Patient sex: M
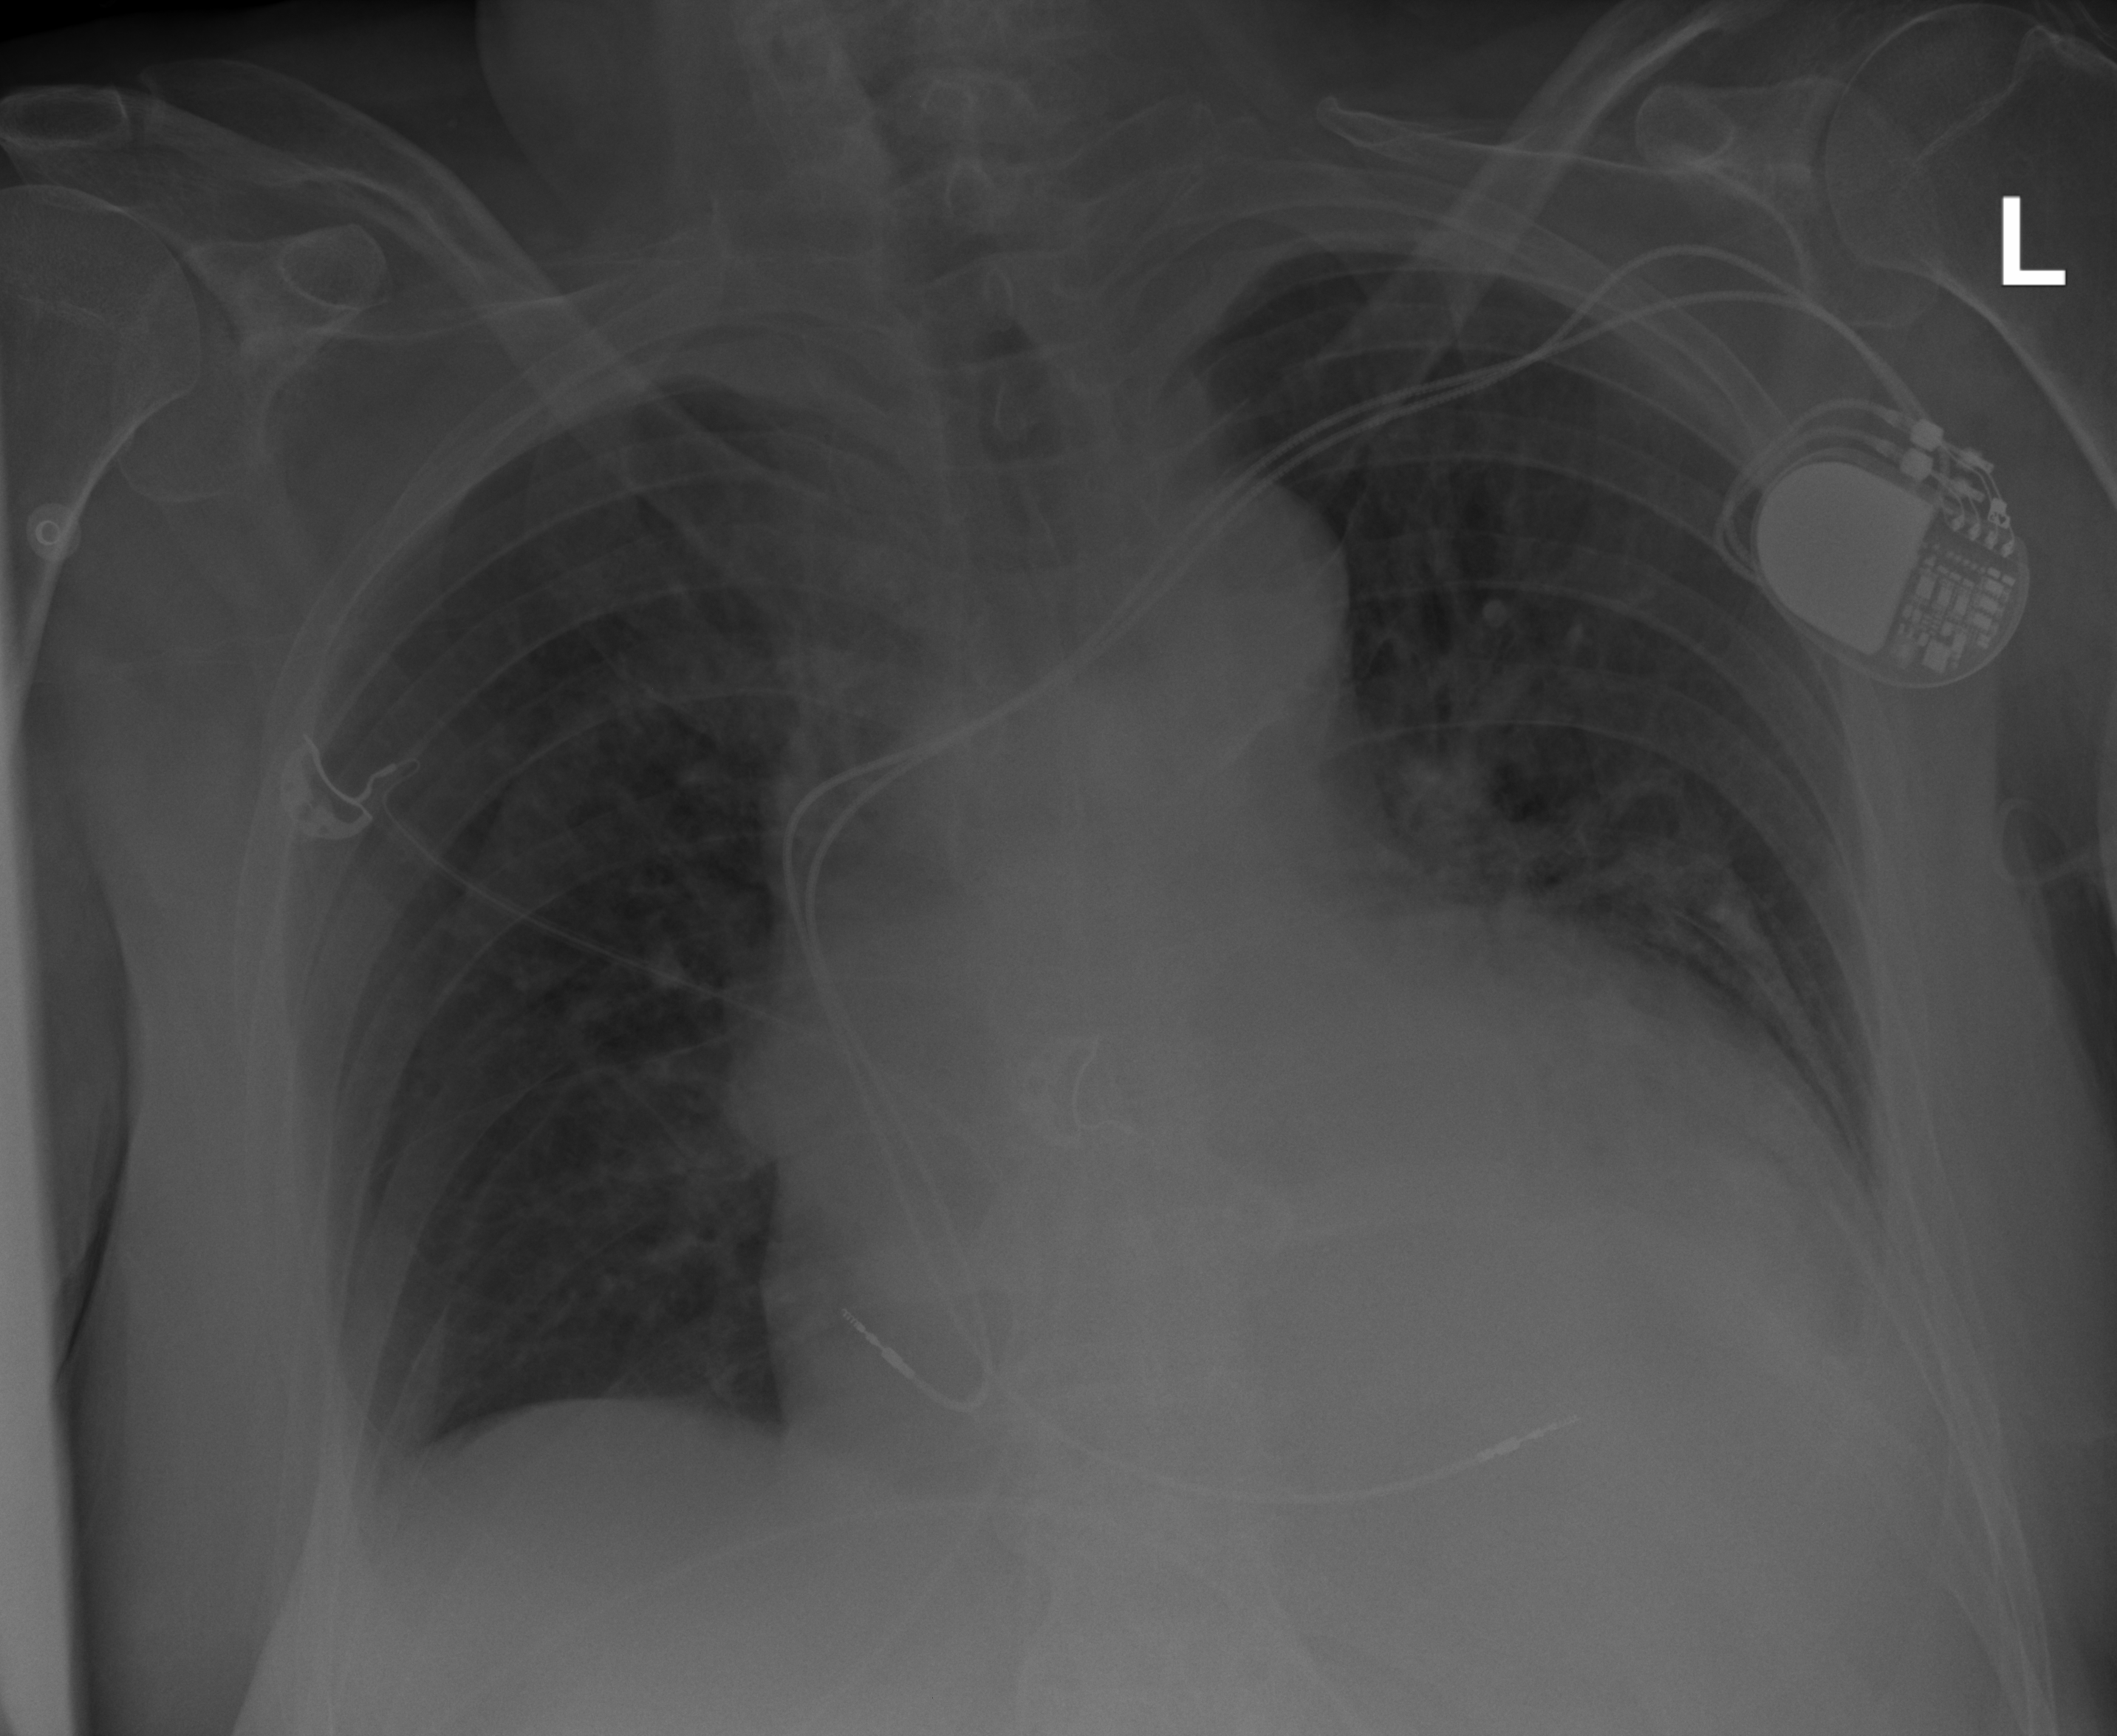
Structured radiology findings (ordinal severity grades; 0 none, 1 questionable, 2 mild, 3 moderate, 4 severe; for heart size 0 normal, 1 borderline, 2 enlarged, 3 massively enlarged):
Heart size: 2
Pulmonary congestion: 2
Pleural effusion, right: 2
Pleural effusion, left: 2
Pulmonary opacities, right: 0
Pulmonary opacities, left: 1
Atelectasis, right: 2
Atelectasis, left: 2